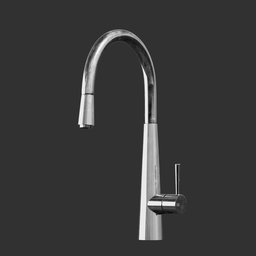
Label: appliances